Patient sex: M
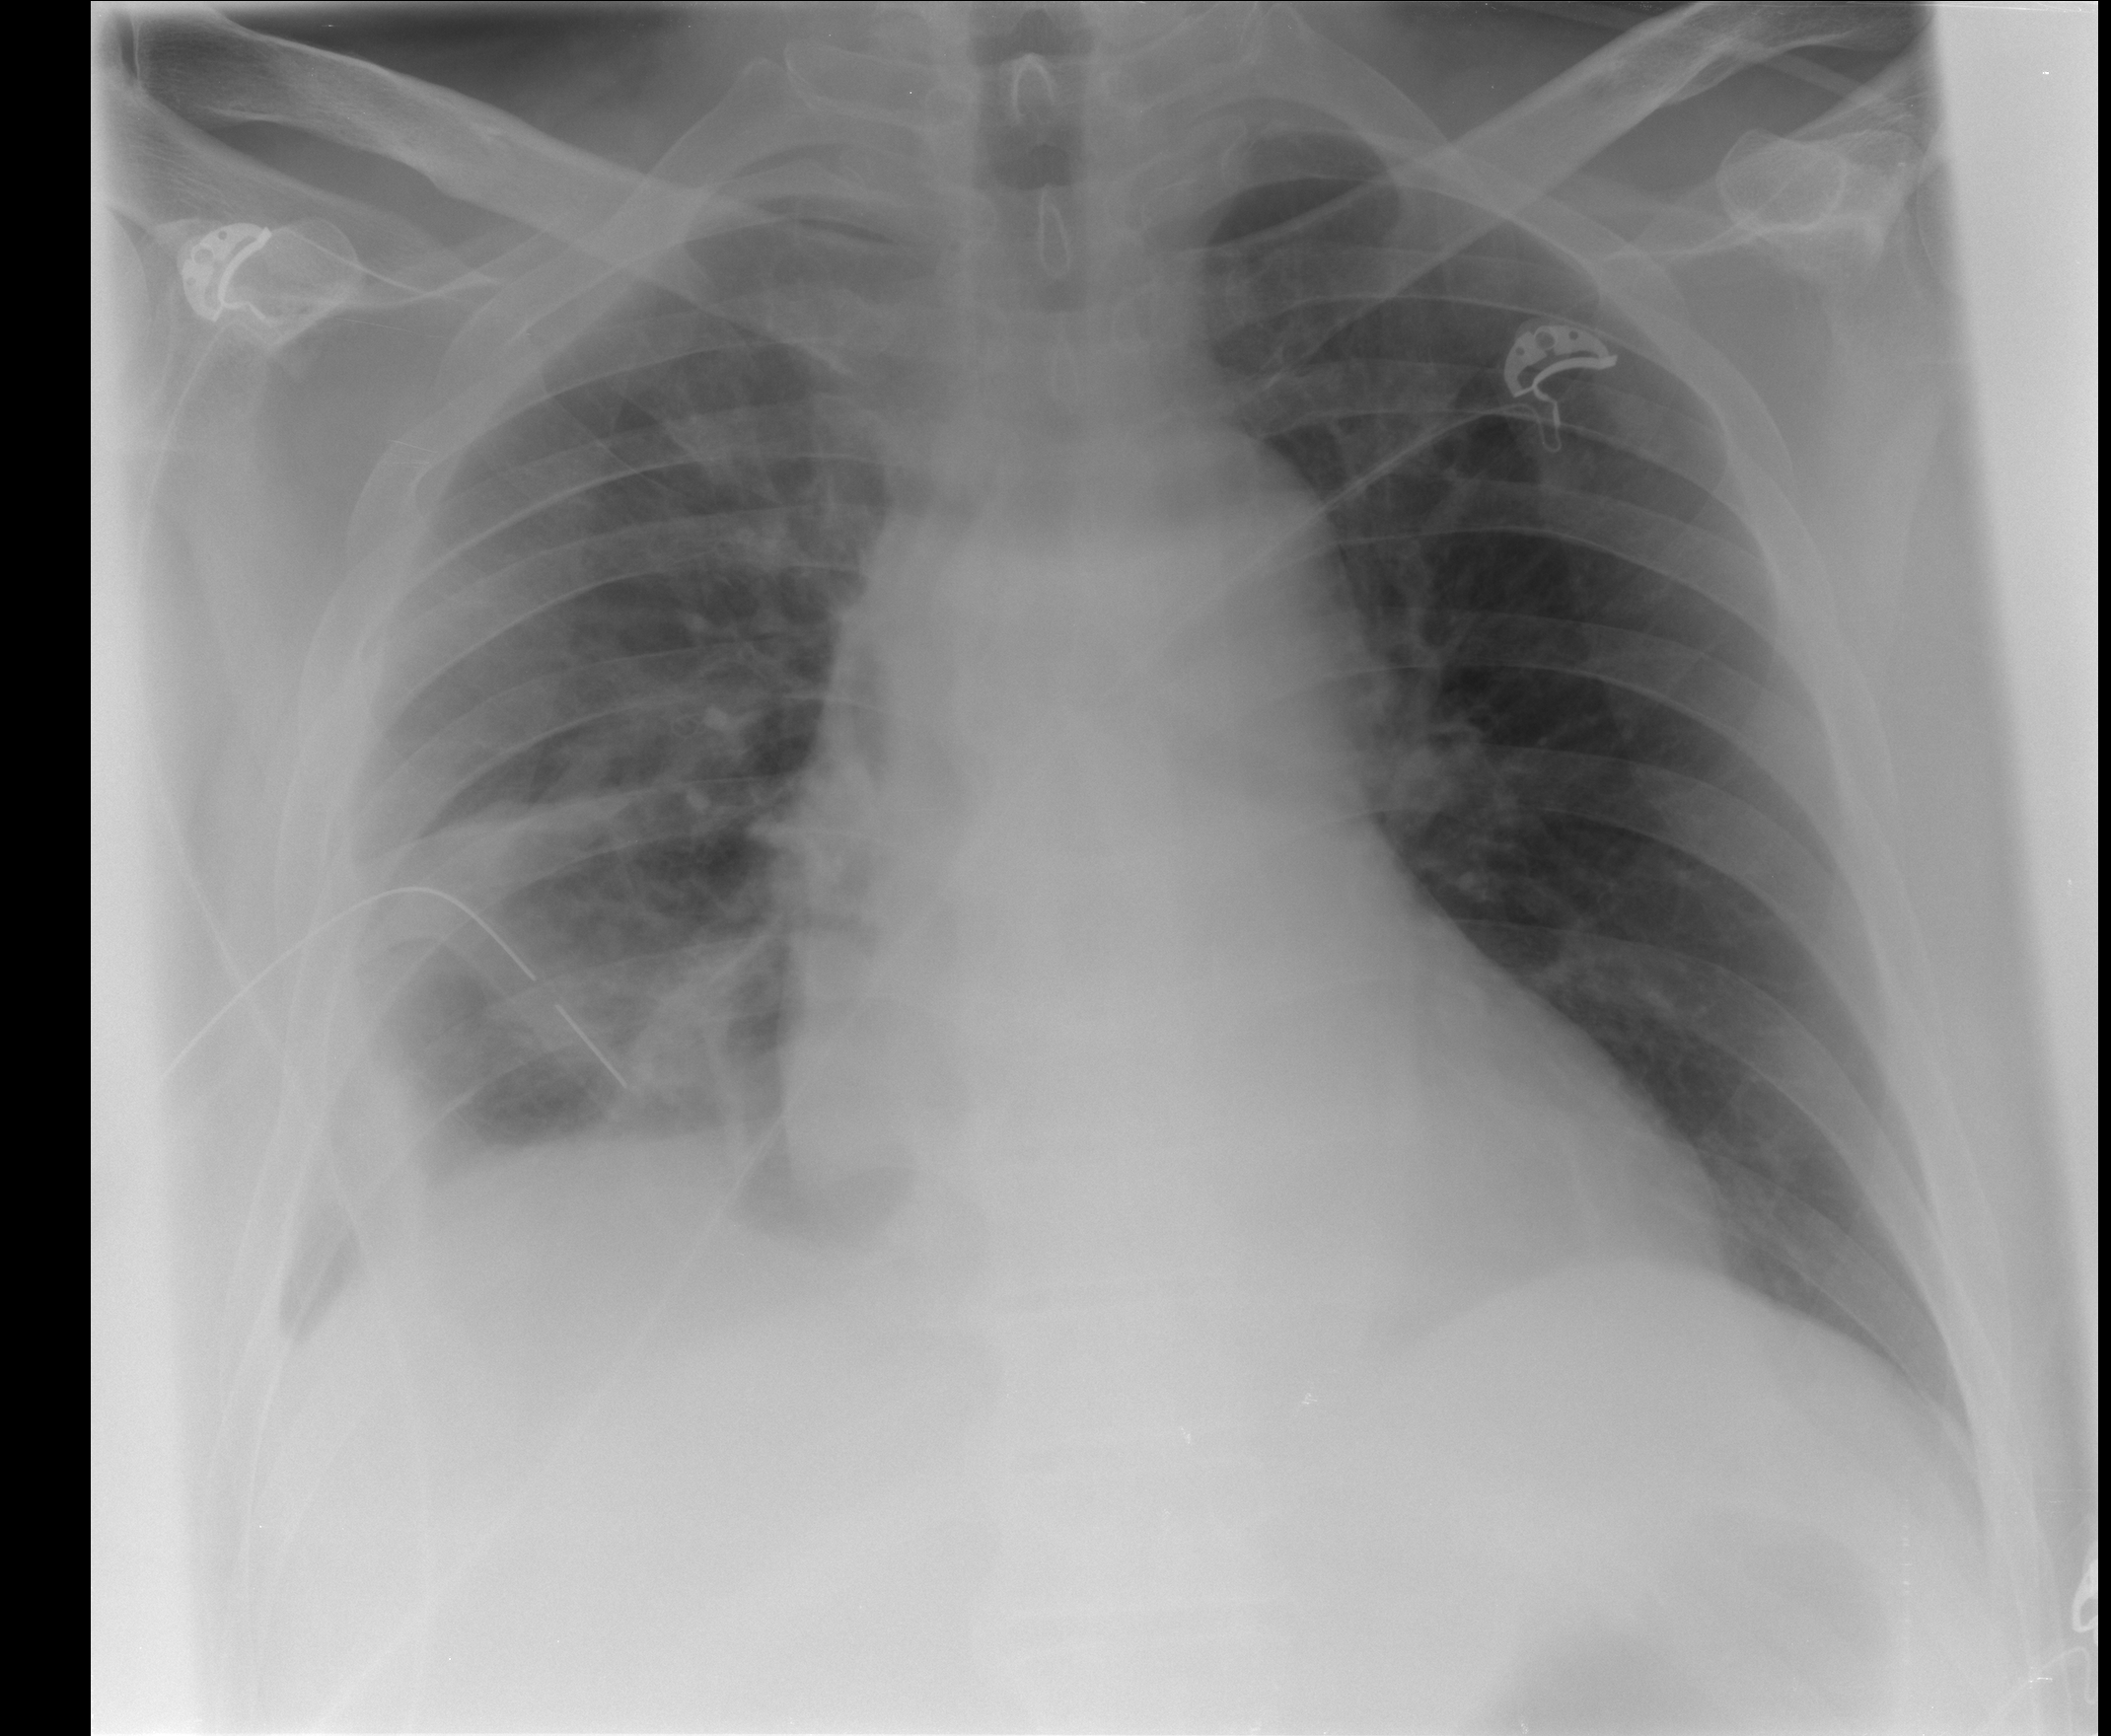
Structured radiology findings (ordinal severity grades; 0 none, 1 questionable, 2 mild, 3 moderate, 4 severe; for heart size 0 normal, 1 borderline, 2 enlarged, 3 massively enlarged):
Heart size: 2
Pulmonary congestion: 1
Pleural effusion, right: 1
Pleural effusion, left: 0
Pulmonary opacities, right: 2
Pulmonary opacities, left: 0
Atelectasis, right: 2
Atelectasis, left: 0